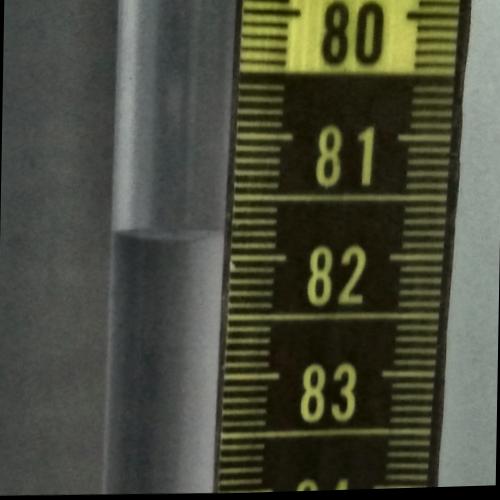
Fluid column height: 81.8 cm